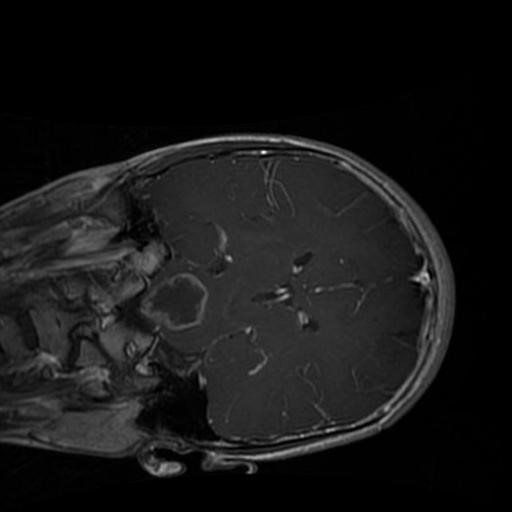
Label: brain_glioma